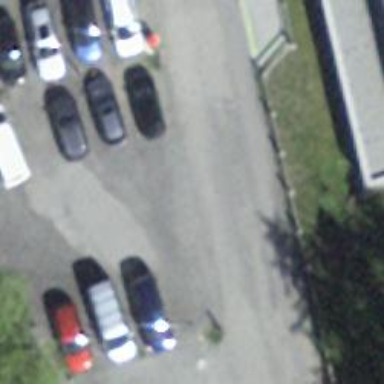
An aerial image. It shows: Parking aisle with fine gravel surface.